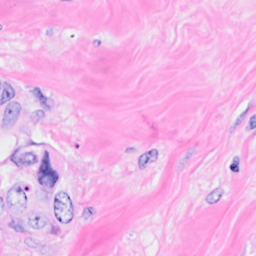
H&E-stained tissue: Breast